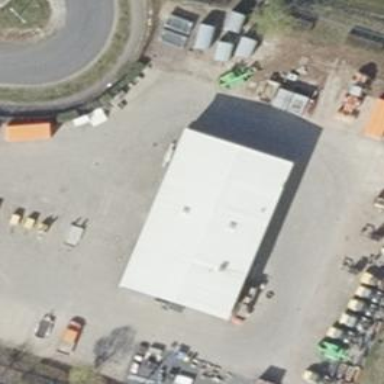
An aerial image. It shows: Industrial building with gabled roof.